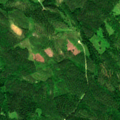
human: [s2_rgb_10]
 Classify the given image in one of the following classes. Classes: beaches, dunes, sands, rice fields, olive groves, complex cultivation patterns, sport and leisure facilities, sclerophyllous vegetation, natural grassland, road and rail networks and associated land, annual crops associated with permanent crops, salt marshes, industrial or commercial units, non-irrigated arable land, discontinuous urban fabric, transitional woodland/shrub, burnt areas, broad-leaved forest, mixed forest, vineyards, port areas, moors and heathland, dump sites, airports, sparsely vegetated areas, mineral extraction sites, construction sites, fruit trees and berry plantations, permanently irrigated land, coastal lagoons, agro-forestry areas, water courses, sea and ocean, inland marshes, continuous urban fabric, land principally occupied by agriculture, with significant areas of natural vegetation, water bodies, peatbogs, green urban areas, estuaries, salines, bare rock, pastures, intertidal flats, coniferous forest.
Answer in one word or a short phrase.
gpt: coniferous forest, mixed forest